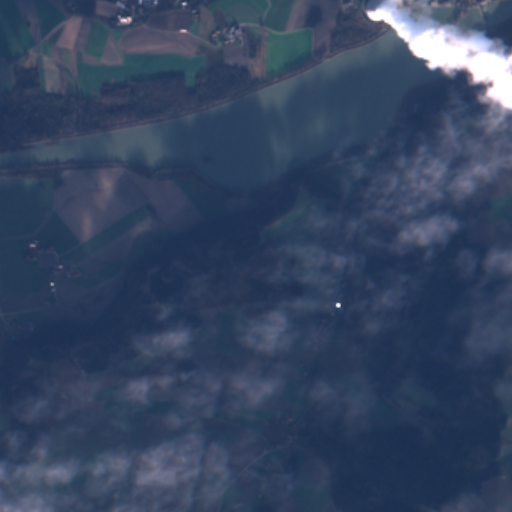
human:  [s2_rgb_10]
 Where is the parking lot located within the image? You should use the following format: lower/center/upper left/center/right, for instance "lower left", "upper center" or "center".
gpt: The parking lot is located in the lower center of the image.
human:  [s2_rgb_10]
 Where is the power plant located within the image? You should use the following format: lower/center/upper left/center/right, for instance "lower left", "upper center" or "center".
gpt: The power plant is located in the upper right of the image.
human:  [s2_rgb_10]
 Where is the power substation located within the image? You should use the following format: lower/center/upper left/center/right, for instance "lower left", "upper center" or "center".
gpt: The power substation is located in the lower center of the image.
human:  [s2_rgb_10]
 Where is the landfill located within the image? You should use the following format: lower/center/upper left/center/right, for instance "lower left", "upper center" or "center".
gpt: There is no landfill in the image.